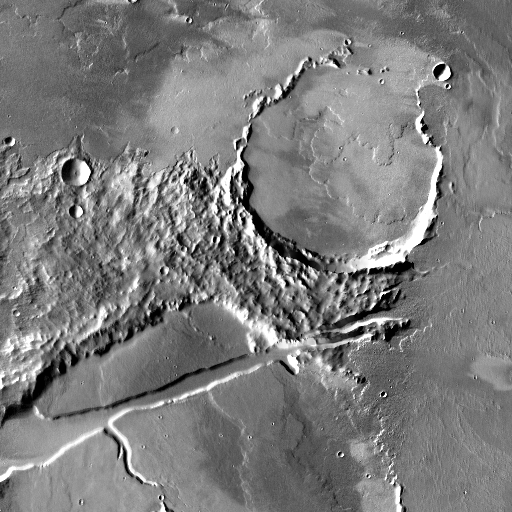
Crater classes present: Background, Other, Buried